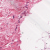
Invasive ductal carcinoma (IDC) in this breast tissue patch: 0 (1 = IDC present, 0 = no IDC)